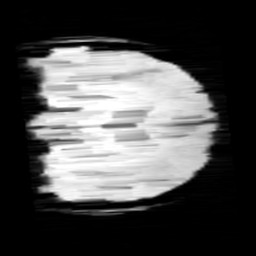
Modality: minIP
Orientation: coronal
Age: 9
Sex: male
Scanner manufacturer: siemens
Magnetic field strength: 3 T
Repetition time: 0.027 s
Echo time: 0.02 s